Interaction volume radius: 5 \u00c5
Interaction volume height: 30 \u00c5
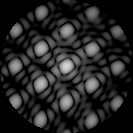
Disorder parameter: 0.07464